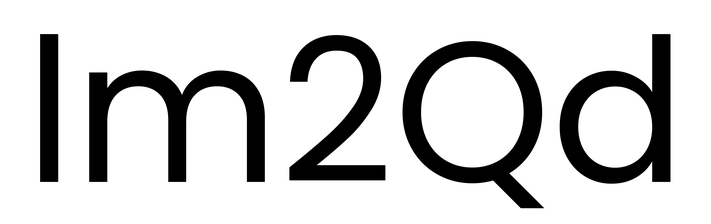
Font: Poppins-Regular